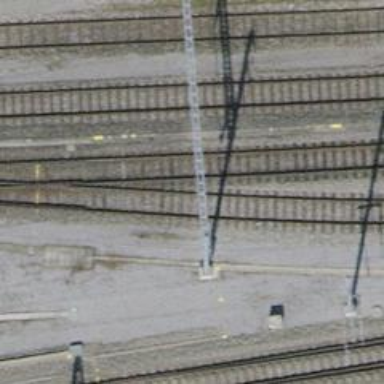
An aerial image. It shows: Solitary milestone along the railway.